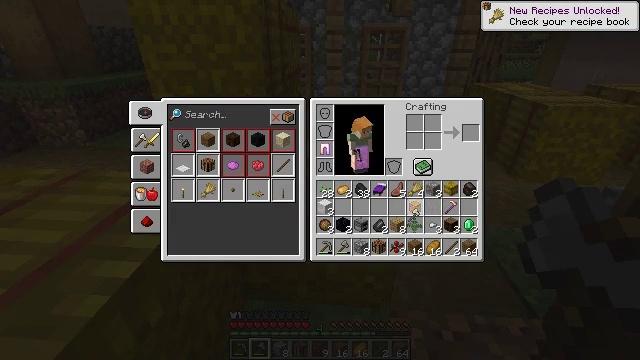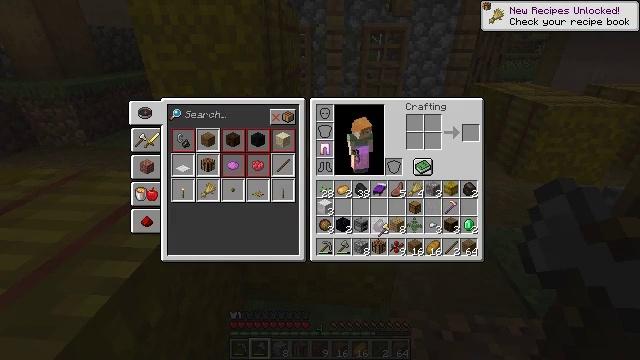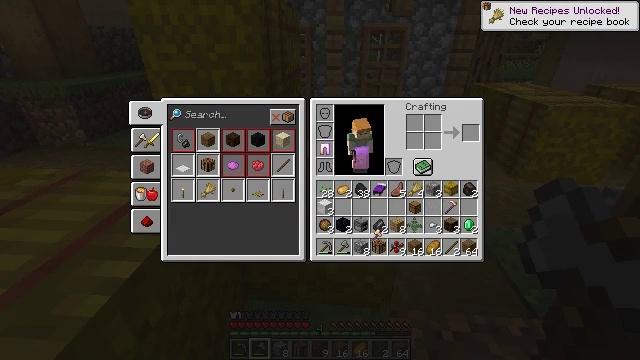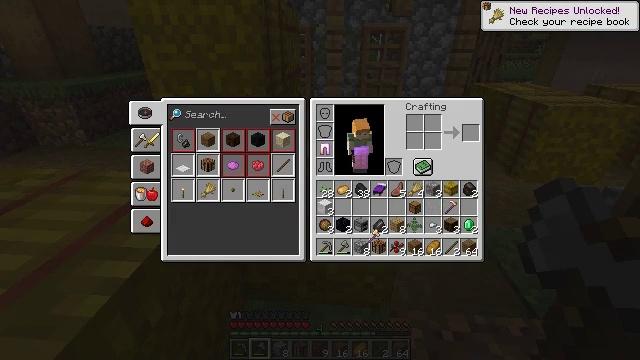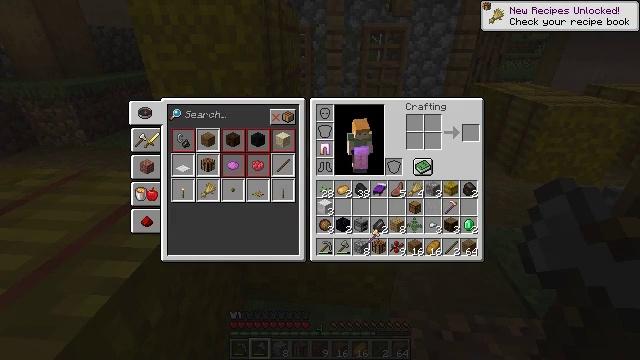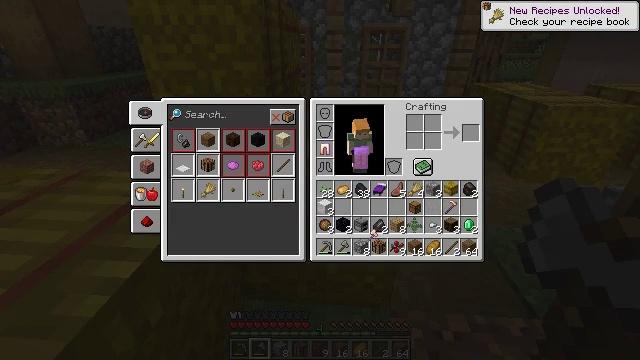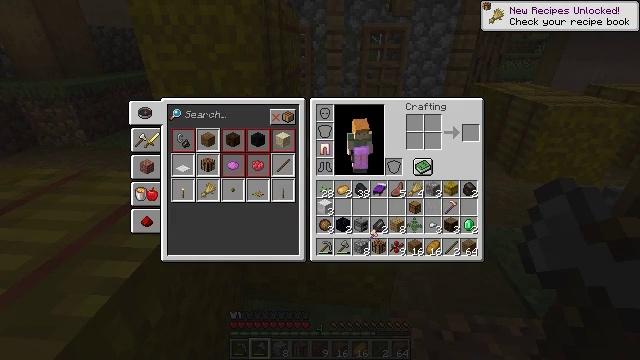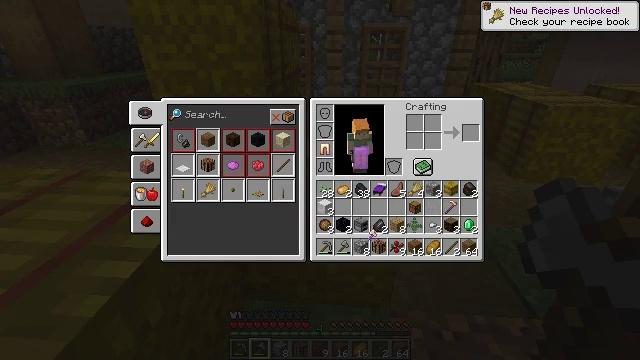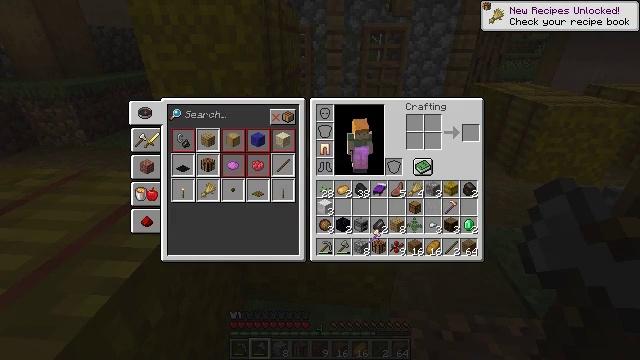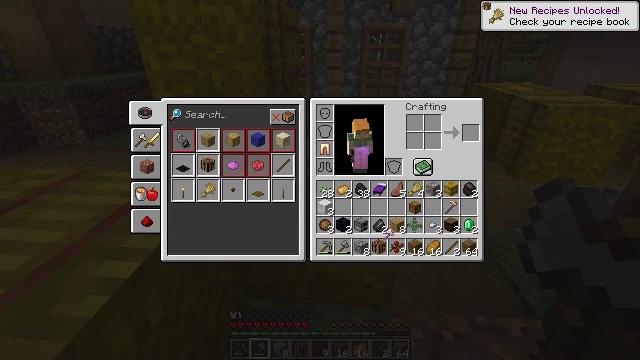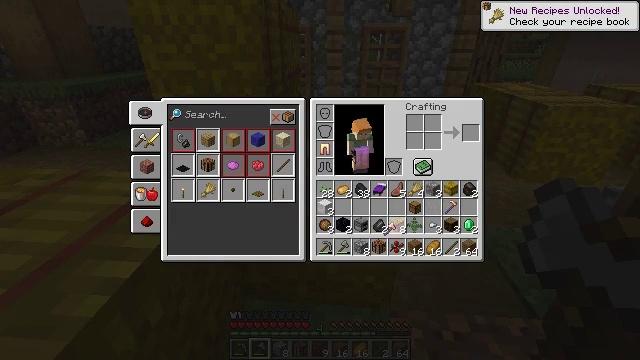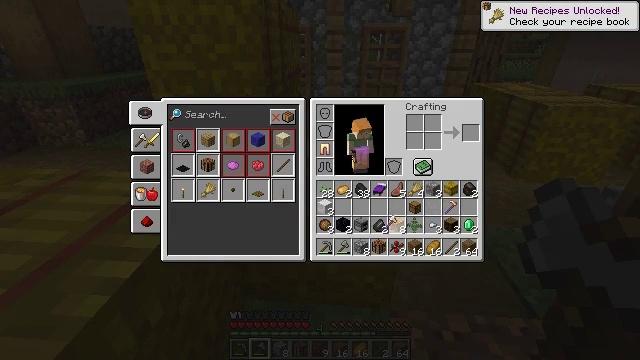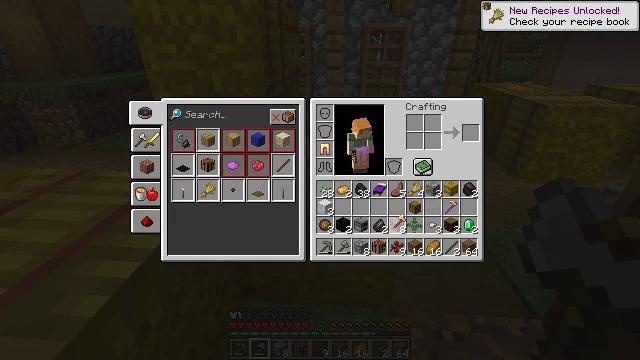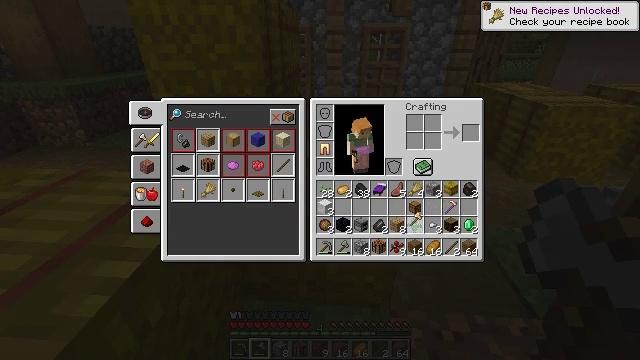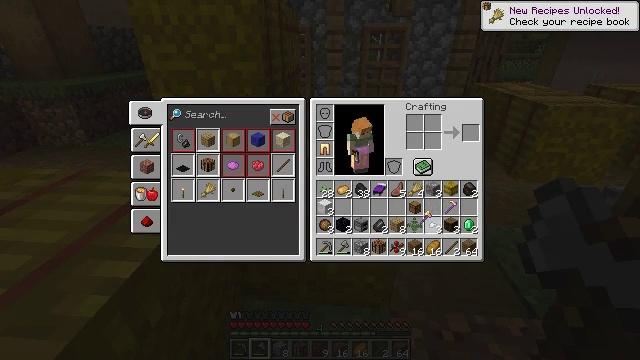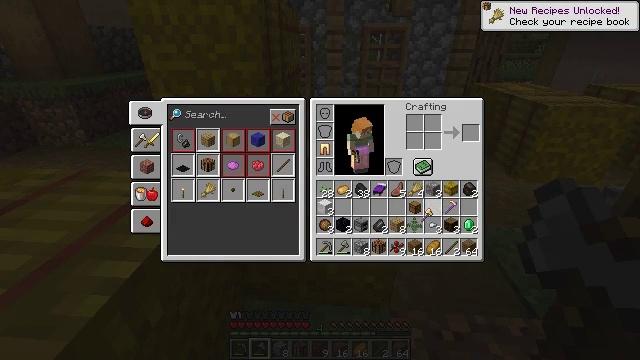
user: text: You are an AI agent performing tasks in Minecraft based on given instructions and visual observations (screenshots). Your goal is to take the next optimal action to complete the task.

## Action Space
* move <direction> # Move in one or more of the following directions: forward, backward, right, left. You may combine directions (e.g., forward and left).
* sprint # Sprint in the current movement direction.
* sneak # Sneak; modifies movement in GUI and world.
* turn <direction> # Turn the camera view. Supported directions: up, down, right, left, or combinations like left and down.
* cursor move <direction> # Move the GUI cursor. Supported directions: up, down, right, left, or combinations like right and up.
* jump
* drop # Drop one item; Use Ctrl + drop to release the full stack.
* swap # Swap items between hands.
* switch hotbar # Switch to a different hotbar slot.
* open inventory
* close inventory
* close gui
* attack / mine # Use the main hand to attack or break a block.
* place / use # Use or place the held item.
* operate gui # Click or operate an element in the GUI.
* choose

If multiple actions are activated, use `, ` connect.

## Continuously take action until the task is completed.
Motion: motion action
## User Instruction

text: Collect a hay block for crafting.
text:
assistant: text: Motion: cursor move left and down
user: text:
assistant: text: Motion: cursor move left
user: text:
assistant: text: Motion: no_op
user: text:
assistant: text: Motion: no_op
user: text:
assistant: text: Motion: no_op
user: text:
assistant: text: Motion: no_op
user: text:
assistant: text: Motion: no_op
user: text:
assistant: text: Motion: no_op
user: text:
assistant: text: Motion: cursor move right
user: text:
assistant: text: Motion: no_op
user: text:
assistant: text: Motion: cursor move up
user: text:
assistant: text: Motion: cursor move right
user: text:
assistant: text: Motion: cursor move right
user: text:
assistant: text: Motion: cursor move right
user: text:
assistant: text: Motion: no_op
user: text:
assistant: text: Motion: no_op
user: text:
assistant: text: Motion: no_op
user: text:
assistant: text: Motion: no_op
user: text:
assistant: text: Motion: no_op
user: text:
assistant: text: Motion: operate gui
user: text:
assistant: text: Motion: operate gui
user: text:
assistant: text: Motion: no_op
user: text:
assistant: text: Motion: cursor move right
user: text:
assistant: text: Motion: no_op
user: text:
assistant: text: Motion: no_op
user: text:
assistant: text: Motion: no_op
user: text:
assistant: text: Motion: no_op
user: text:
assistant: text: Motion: no_op
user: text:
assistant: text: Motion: operate gui
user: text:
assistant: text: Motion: operate gui